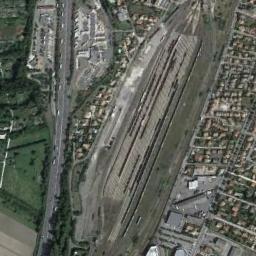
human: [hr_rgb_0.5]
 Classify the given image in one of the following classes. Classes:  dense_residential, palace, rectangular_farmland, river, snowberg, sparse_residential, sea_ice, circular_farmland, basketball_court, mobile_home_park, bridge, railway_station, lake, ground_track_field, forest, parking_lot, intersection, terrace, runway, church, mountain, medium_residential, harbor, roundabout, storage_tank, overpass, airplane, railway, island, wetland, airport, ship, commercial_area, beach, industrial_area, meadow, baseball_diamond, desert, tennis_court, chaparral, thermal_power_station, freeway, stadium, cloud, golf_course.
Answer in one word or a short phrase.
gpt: railway_station